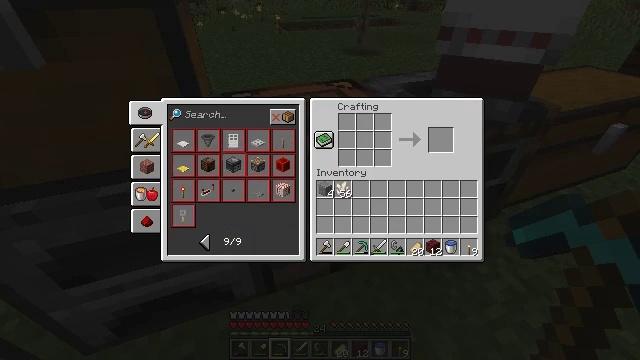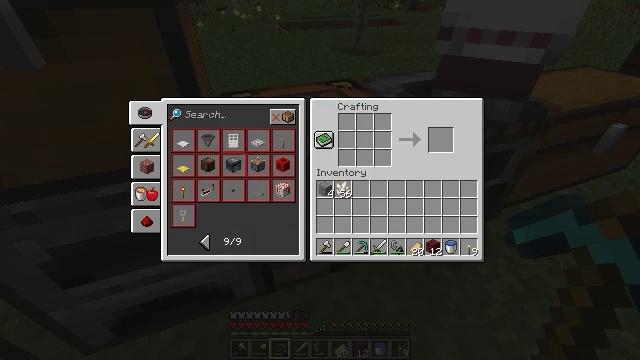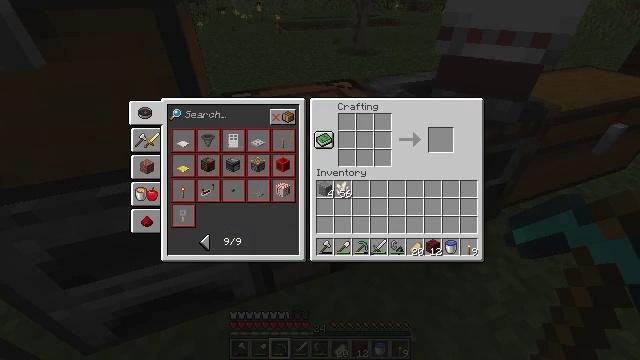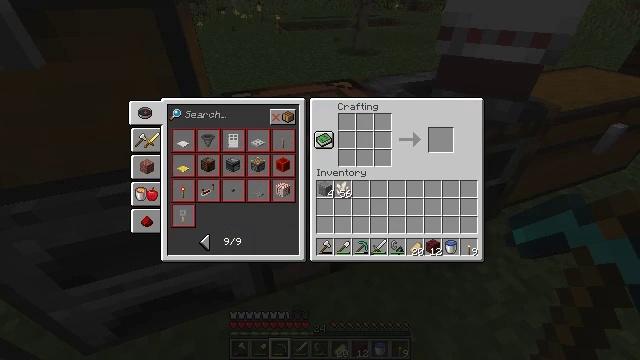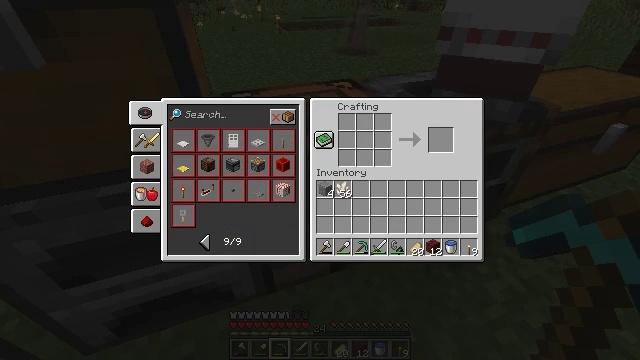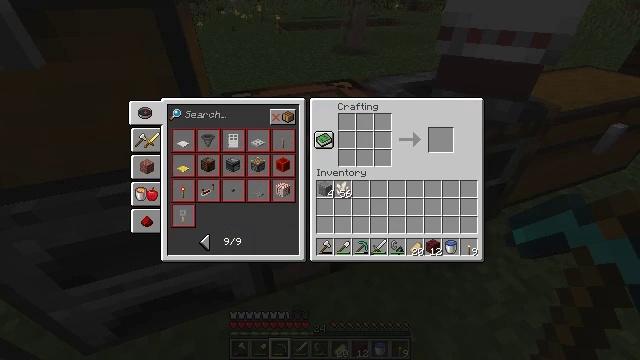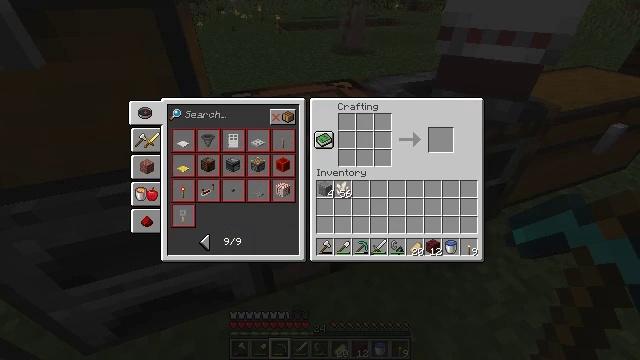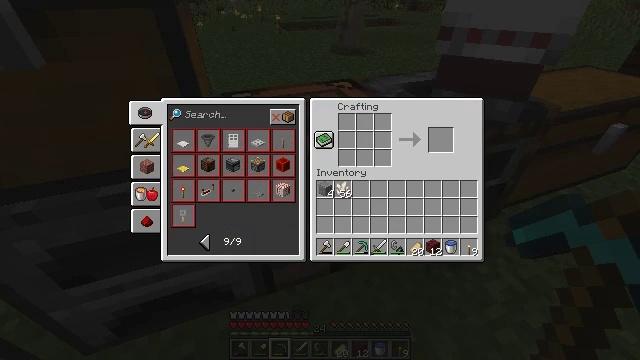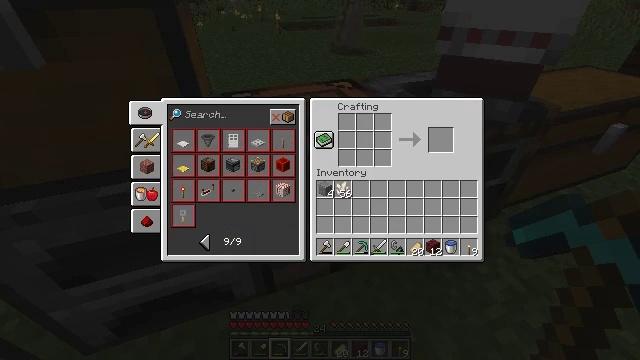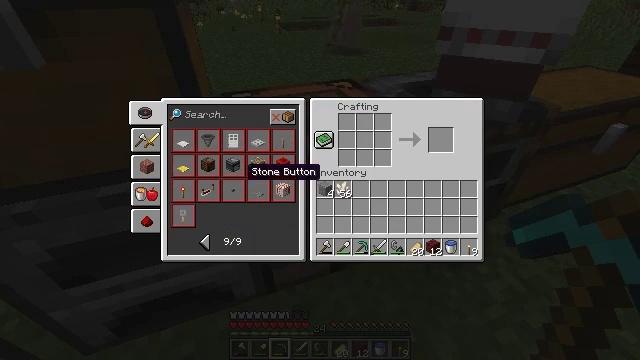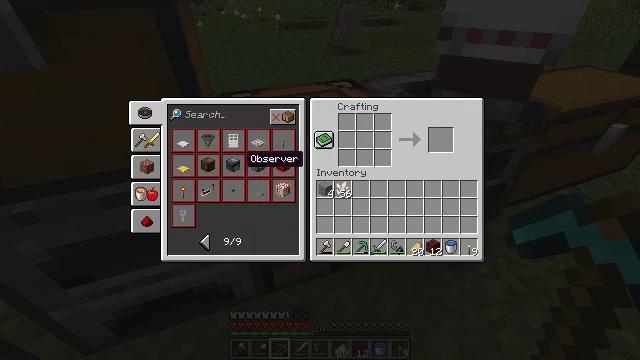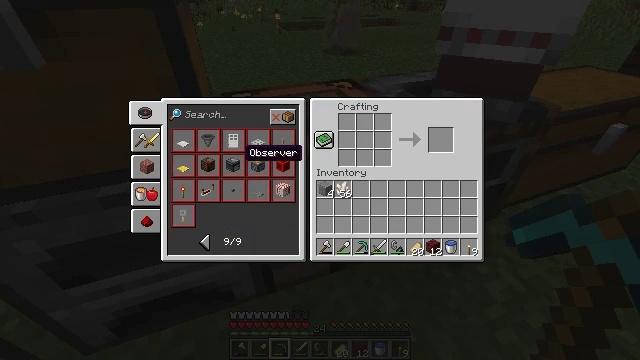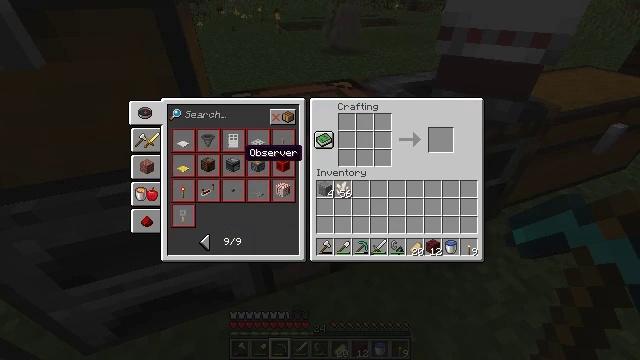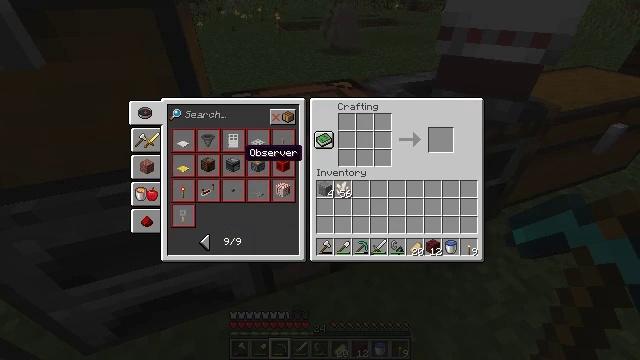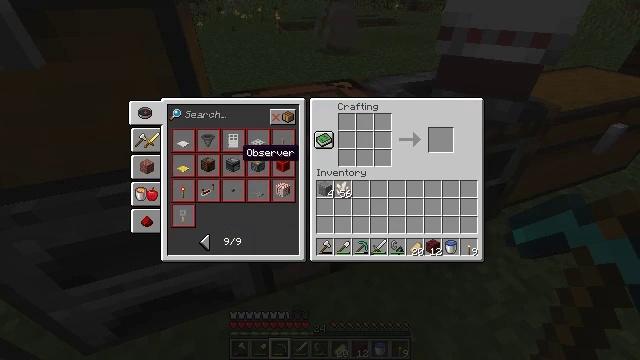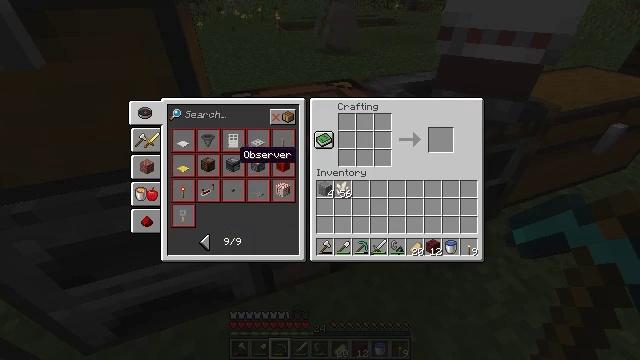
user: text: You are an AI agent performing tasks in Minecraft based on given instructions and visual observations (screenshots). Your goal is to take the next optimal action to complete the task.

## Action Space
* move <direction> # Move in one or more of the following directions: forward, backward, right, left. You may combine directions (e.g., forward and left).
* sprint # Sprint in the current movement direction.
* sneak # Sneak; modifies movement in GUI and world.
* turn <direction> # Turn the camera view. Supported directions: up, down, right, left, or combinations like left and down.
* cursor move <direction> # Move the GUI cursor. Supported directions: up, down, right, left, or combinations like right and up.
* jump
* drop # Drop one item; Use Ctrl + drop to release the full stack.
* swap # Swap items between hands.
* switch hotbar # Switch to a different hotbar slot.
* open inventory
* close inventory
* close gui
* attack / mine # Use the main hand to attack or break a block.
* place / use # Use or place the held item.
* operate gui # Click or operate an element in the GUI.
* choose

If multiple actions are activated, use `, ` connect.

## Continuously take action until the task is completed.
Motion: motion action
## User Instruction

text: Make stone stairs with stone in the crafting table.
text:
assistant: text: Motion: no_op
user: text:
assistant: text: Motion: no_op
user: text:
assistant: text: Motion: no_op
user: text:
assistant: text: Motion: no_op
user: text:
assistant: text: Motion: no_op
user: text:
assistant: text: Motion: no_op
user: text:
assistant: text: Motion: no_op
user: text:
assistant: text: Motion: turn left and up
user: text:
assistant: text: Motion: turn left and up
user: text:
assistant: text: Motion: turn up
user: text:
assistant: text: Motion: no_op
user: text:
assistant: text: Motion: no_op
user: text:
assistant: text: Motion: no_op
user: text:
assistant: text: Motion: no_op
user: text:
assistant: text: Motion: no_op
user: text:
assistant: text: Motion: no_op
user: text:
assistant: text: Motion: attack / mine
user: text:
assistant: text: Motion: attack / mine
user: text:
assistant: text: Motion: attack / mine
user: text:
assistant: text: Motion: no_op
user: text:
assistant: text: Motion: no_op
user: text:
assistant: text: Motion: no_op
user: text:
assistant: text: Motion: turn right and down
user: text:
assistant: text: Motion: turn right and down
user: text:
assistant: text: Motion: turn right and down
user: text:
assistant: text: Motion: turn right
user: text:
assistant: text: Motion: turn right
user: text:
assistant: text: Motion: turn right
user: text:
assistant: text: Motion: no_op
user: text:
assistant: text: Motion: no_op